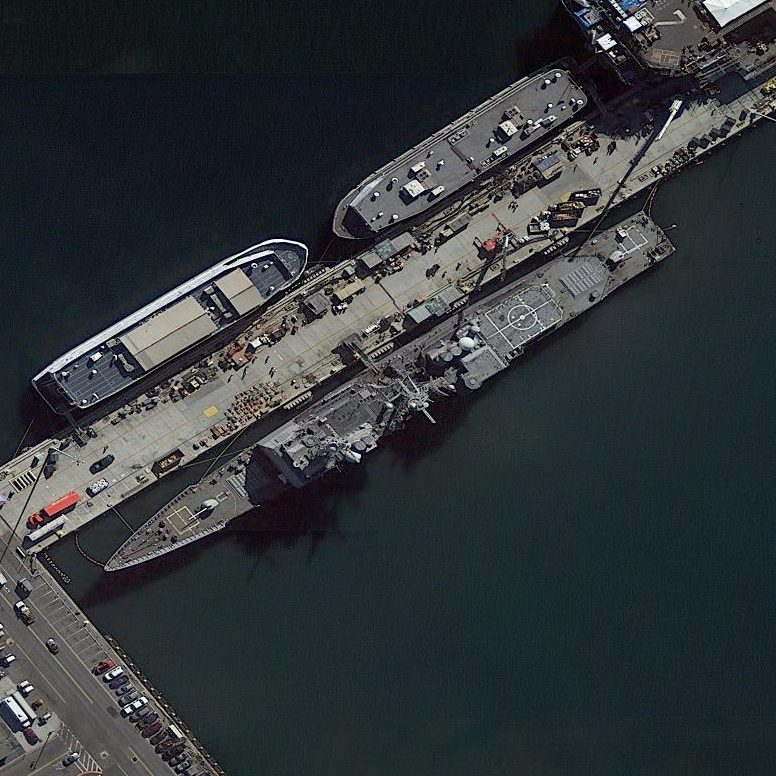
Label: cruiser